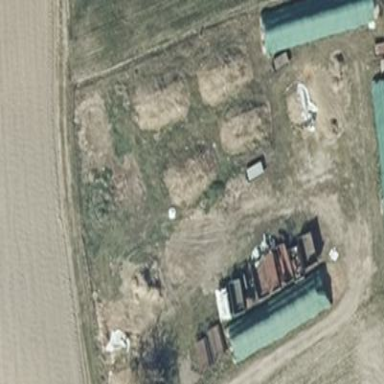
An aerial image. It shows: Farmyard area.